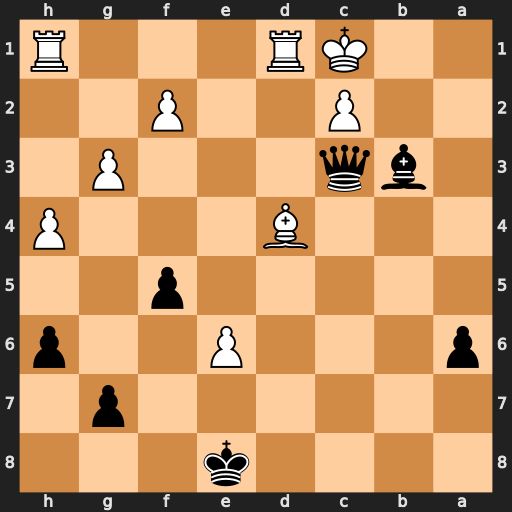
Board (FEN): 4k3/6p1/p3P2p/5p2/3B3P/1bq3P1/2P2P2/2KR3R
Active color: b
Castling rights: -
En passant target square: -
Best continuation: Qxc2#